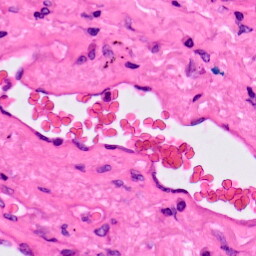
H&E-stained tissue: Lung